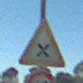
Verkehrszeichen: KreuzungOderEinmuendung
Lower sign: Geschwindigkeit60
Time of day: Midday
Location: Outdoor (Special)
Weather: PartlyCloudy
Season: NotSpecified
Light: Natural